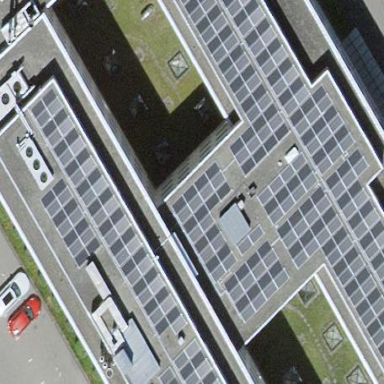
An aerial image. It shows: Public building with flat roof.